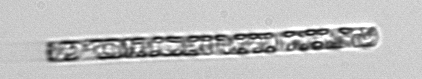
Label: Dactyliosolen_fragilissimus